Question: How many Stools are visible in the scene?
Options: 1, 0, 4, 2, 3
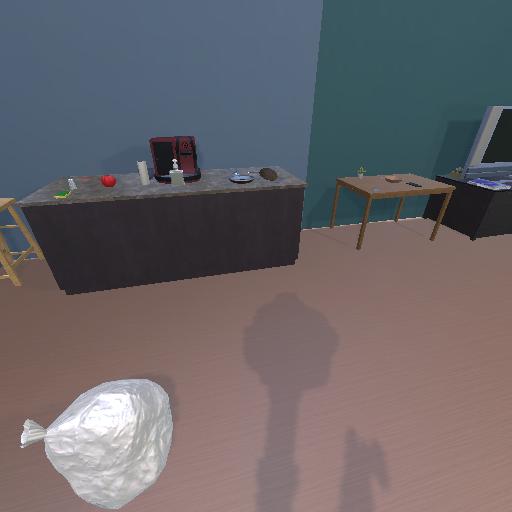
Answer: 1